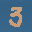
Label: 3